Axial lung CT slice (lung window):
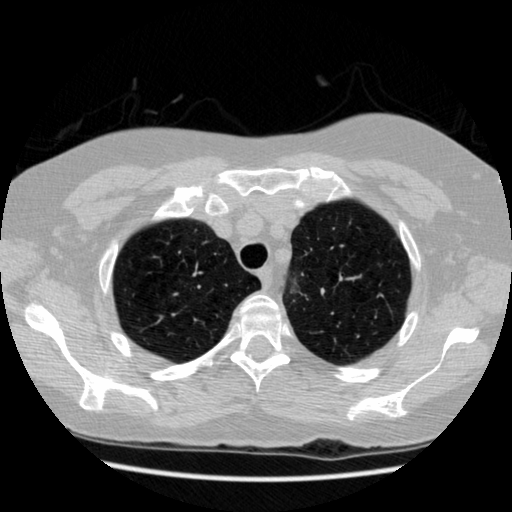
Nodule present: no